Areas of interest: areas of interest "Shandong Lianyungang Prefabricated Construction Technology Co., Ltd."
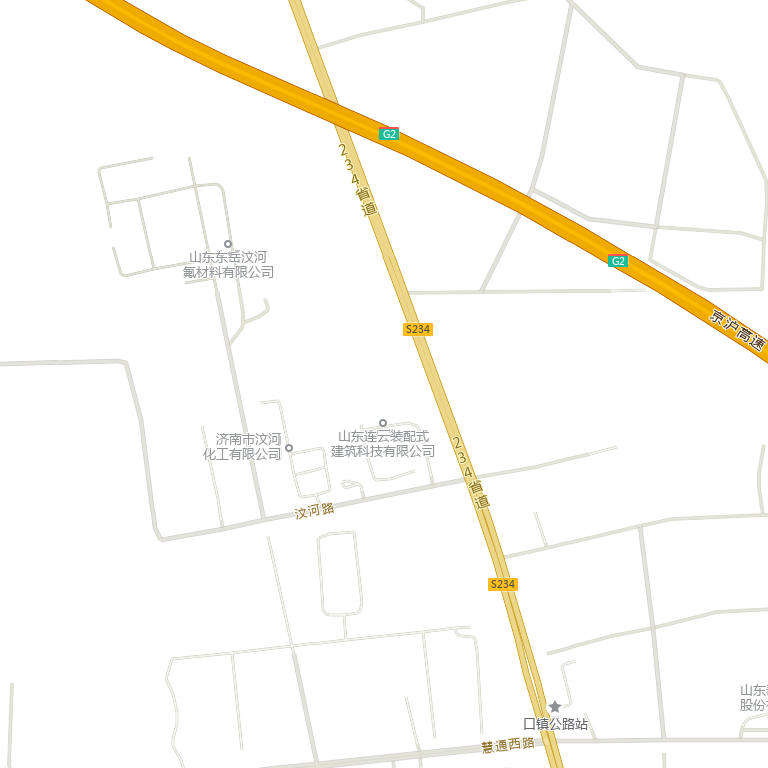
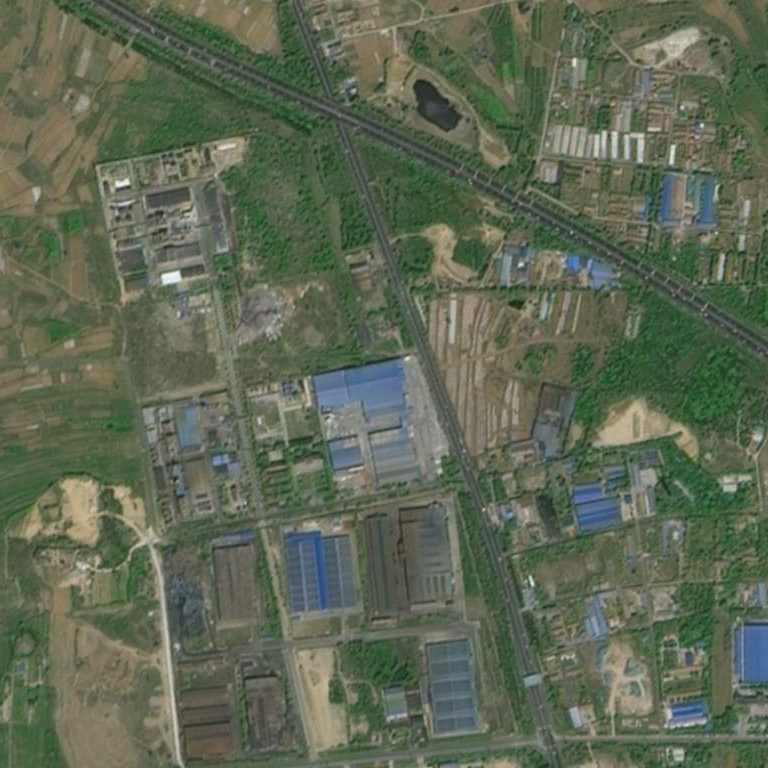